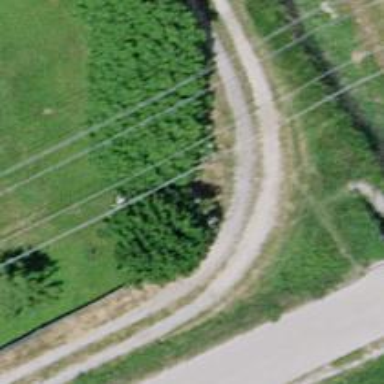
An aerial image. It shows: Track road with grade3 tracktype.